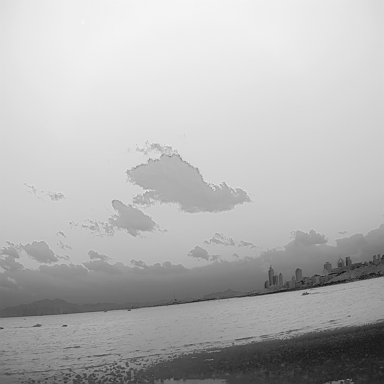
There are four objects shown in the infrared image, including a canoe, and three bulk_carriers.